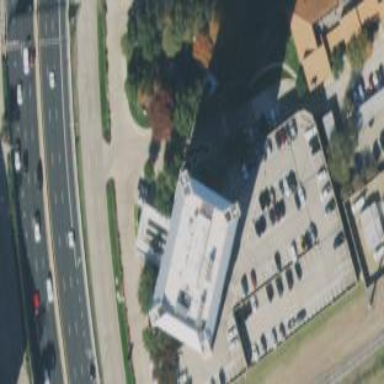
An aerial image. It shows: Commercial building.